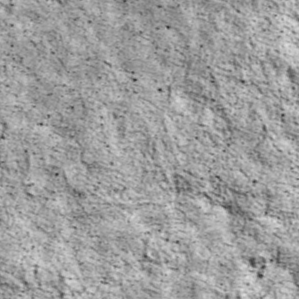
Label: non_frost